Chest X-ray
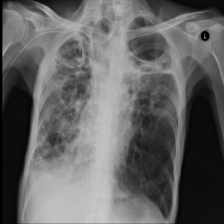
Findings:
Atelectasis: negative
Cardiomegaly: negative
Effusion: negative
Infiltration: negative
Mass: negative
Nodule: negative
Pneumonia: negative
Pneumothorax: negative
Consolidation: negative
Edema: negative
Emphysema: negative
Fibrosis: negative
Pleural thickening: negative
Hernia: negative